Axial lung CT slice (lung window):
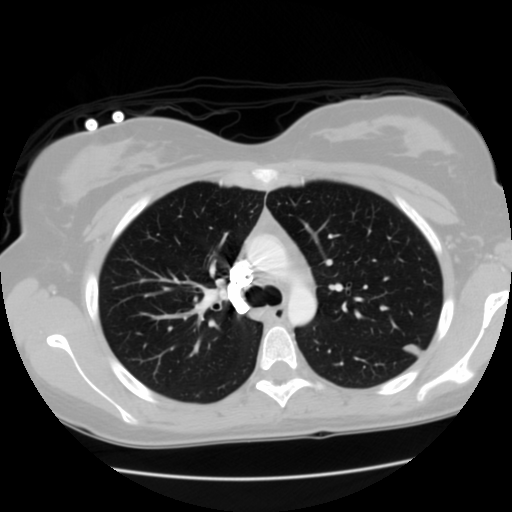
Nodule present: yes
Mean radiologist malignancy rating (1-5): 3